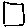
Label: square